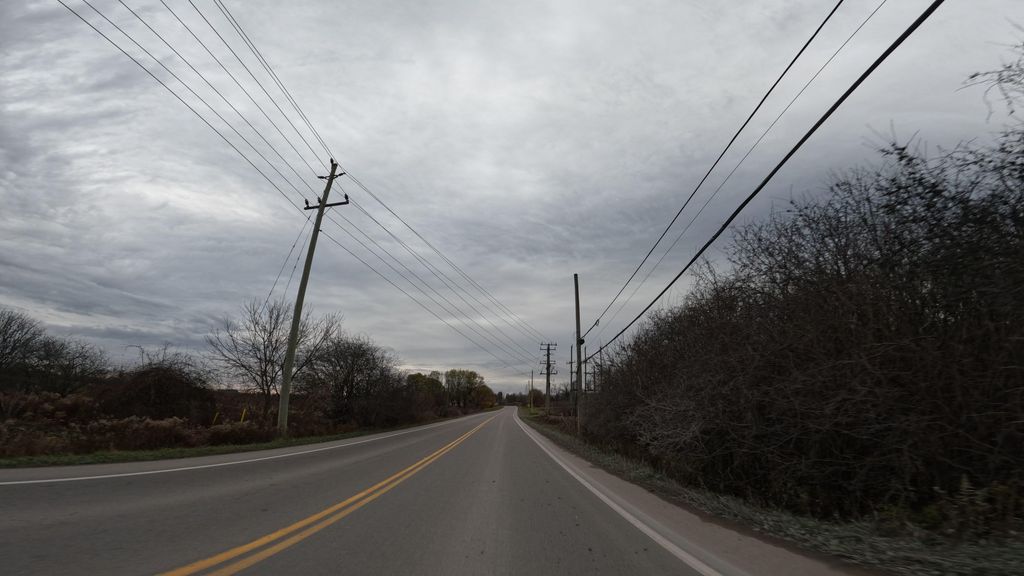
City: hamilton